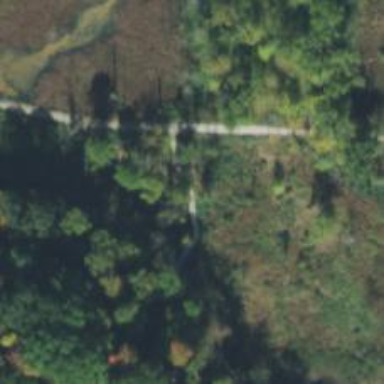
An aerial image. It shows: Footway on bridge.